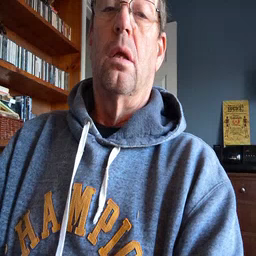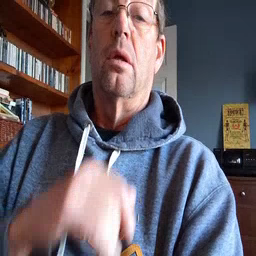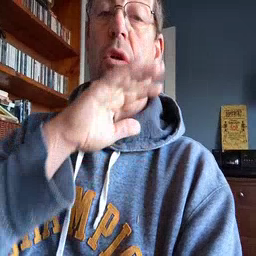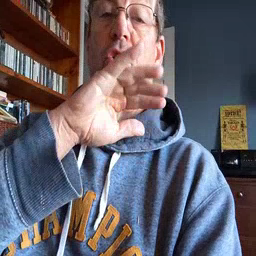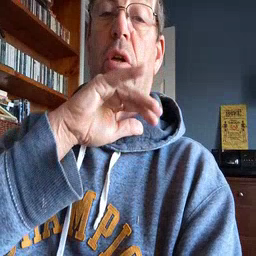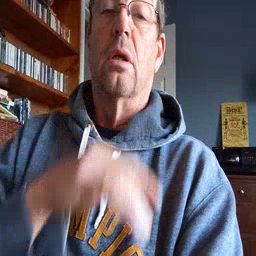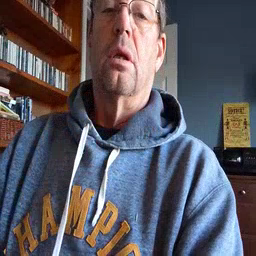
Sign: dirty